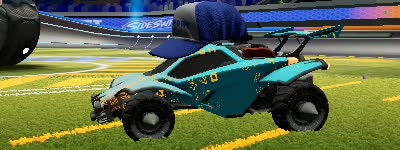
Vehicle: octane